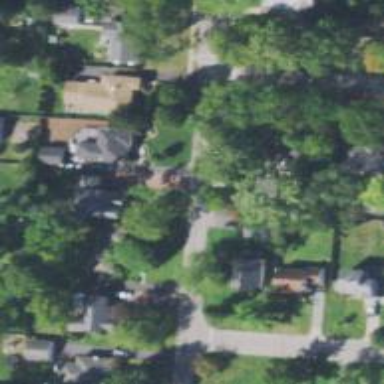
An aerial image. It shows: Residential driveway serving as service road.